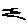
Label: zigzag